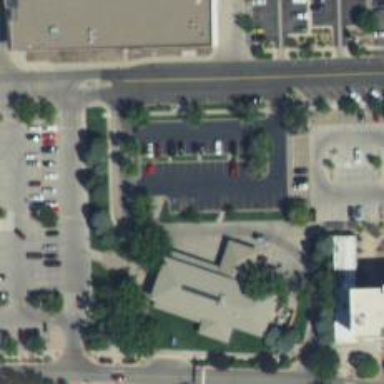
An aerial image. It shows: Parking space.